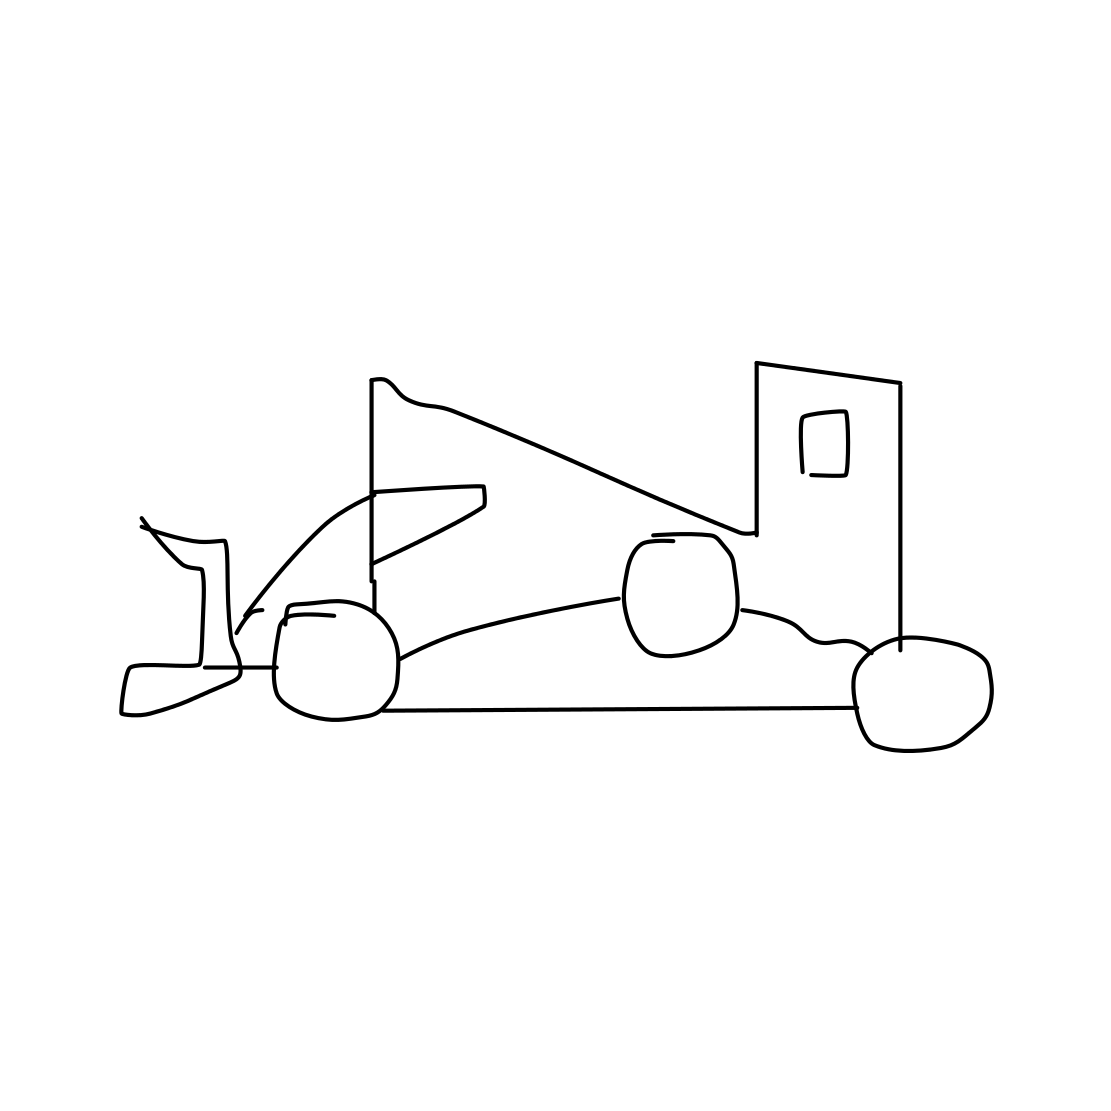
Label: bulldozer